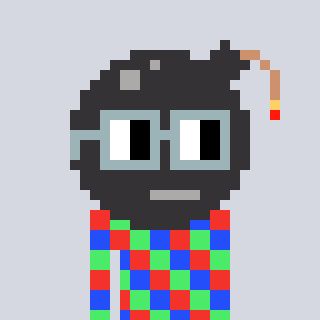
a pixel art character with square dark gray glasses, a bomb-shaped head and a foggrey-colored body on a cool background